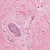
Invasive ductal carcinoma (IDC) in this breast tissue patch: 1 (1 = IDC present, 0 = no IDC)